Field crop: maize
Growth stage: 2
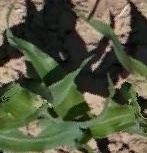
Species: maize